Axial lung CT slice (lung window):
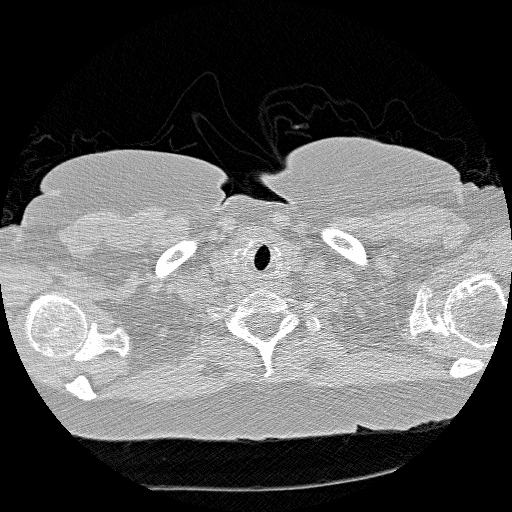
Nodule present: no